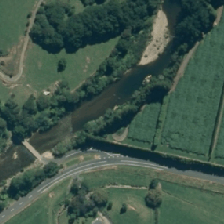
Land cover: deciduous_hardwood